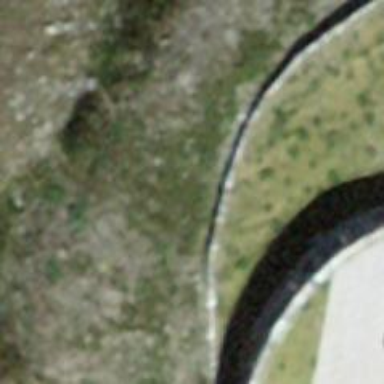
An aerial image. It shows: Retaining wall.